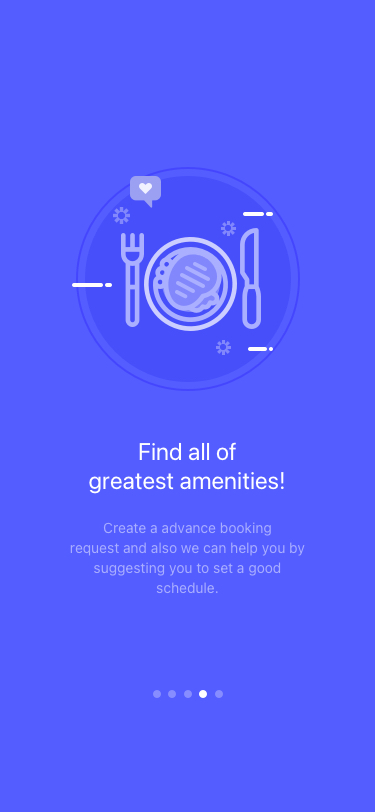
Text in this UI design:
Create a advance booking
request and also we can help you by
suggesting you to set a good
schedule.
Find all of
greatest amenities!